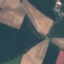
Land use / land cover: AnnualCrop